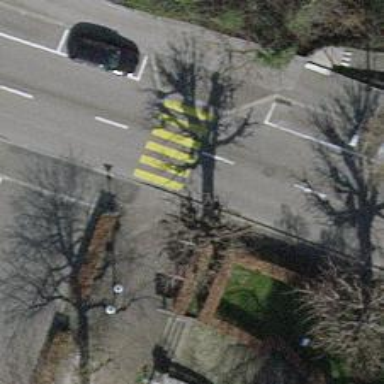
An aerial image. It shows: Kerb serving as barrier.